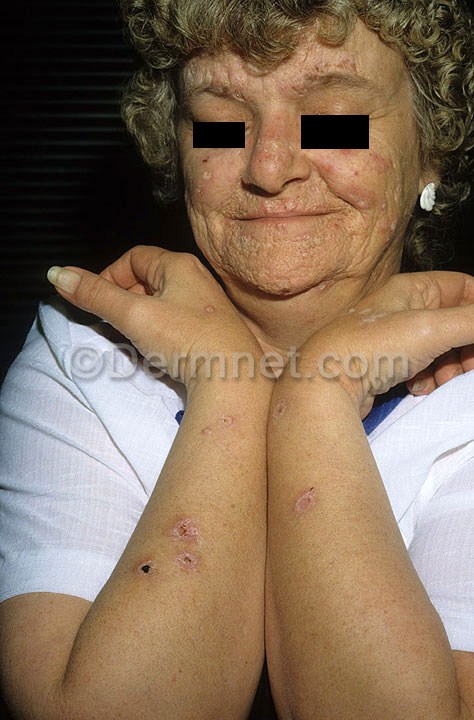
Disease: Lupus and other Connective Tissue diseases